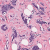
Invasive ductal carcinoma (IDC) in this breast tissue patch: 1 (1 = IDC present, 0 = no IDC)